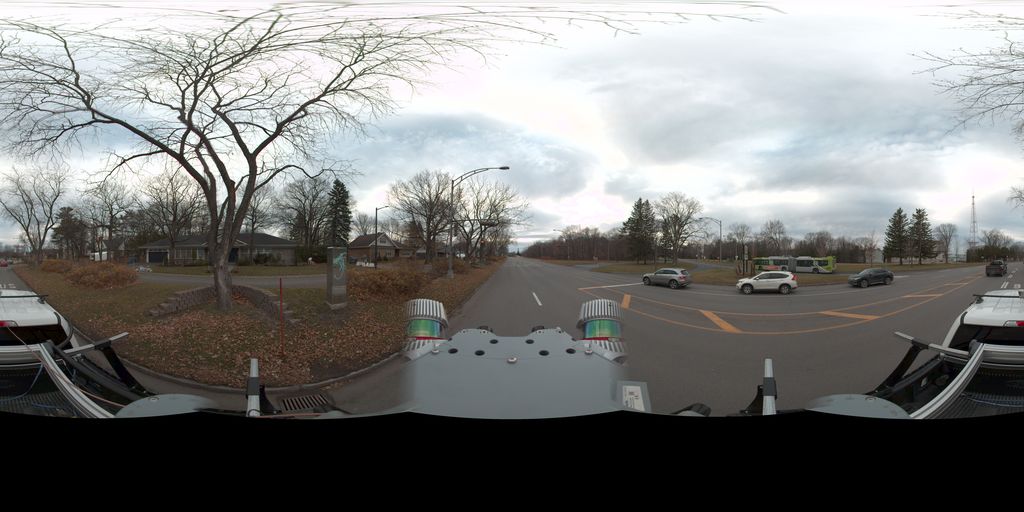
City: quebec_city